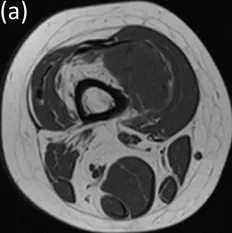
Pre-operative magnetic resonance image of the right femur. The lesion was located beneath the vastus medialis muscle, and the vastus intermedius muscle showed fatty degeneration. Axial view of the right distal femur on. T1-weighted imaging.
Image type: radiology (mri)